Question: I have 'System.Windows.Media.Point3D collection representing a cross-section of a freeform object.
It's always more or less shaped like a "seagull-wings", "M" pattern with two convex bulges and a "valley" in between. It's orientation in space is arbitrary, and there is no guarantee that the central valley is the only concavity in the cross-section.
I have already a method that detects one point which is guaranteed to lie between those valleys, and now I want to find the pair of points that represent the "double tangent" around the central point, that is, the line passing between two points that keeps every other points at the same side, and which also circunscribes the starting point.
Below is a figure showing what I want to achieve:

I believe the cross-product is a good way to find out if three points are "concave" or "convex", but have not figured out how to perform a loop (how to start, what to increment, and when to stop).
Also, although I could use brute-force (not so many points), that would surely hurt my feelings.
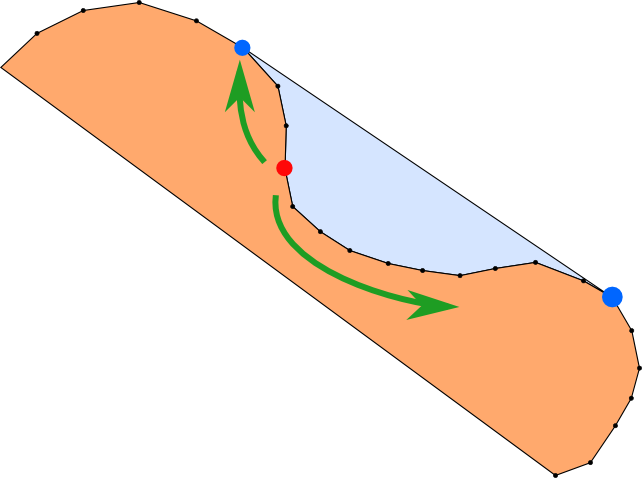
Answer: Determine the convex hull of the vertices. The sequences of vertices that are not part of the convex hull vertices correspond to concavities. From your description, it sounds like there will always be exactly one concavity. The first and last vertices of the concavity sequence of vertices are the endpoints of the line you are looking for.